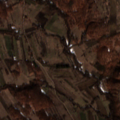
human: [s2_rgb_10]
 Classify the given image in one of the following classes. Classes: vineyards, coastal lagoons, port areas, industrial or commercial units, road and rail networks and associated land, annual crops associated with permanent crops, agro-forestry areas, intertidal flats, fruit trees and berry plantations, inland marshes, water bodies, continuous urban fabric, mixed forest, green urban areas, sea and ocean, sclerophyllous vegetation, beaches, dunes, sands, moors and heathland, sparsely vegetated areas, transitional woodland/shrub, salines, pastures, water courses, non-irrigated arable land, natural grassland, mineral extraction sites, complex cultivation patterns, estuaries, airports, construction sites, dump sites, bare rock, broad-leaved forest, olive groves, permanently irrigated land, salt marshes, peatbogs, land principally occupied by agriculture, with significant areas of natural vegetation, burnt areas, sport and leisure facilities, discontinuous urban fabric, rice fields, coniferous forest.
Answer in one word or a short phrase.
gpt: pastures, complex cultivation patterns, land principally occupied by agriculture, with significant areas of natural vegetation, broad-leaved forest, transitional woodland/shrub